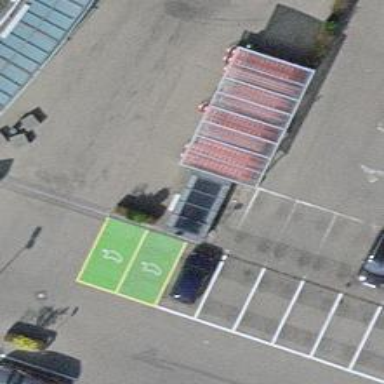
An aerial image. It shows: Charging station.